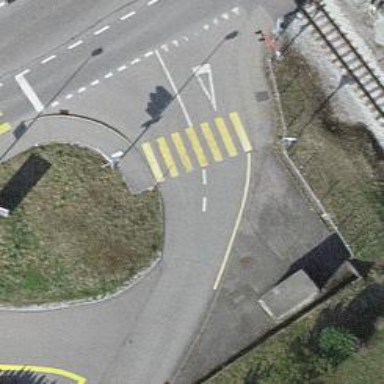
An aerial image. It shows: Zebra crossing on the road.